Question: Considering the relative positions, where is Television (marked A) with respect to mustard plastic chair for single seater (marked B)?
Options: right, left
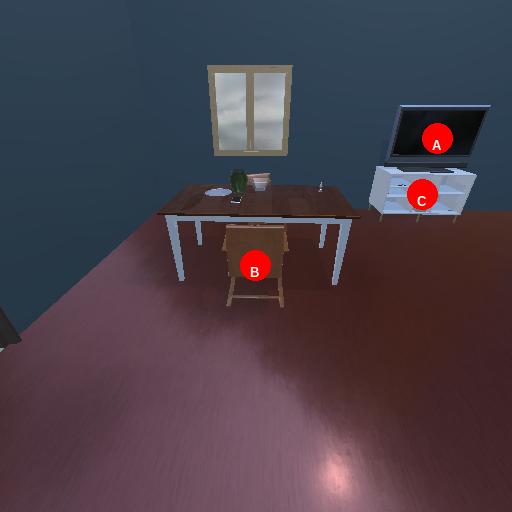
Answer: right